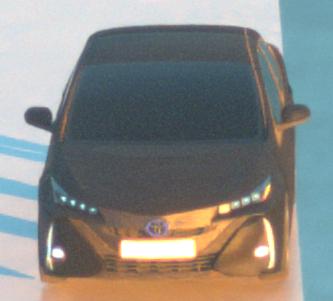
Make: Toyota
Model: Prius 1.8 Plug-In Hybrid
Detailed model: Prius (XW5) Plug-In
Model produced from: 2019/07
Model produced until: 2020/07
Doors: 5
Color: black
Road condition: wet road
Daytime: sunrise or sunset
Contrast: medium contrast